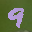
Label: 9